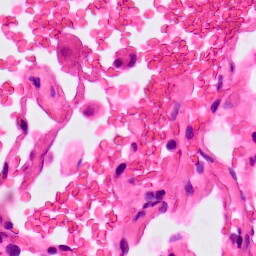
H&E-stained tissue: Lung